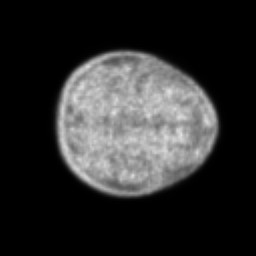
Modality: PET
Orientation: axial
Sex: female
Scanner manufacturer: ge